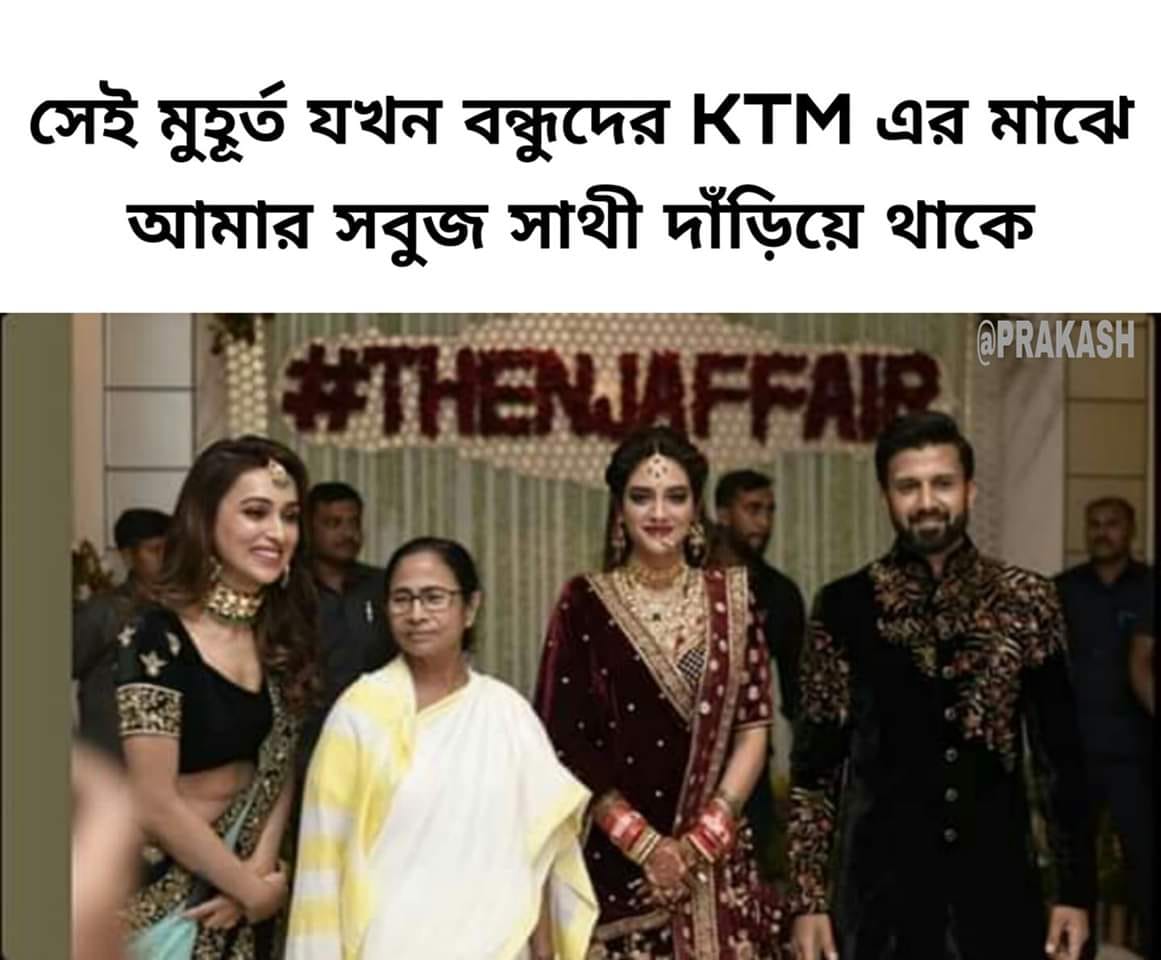
Caption: সেই মুহূর্ত যখন বন্ধুদের KTM এর মাঝে আমার সবুজ সাথী দাঁড়িয়ে থাকে
Label: non-hate